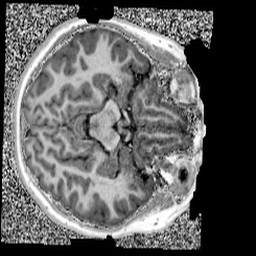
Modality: UNIT1
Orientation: axial
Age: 13
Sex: female
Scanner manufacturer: siemens
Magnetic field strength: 3 T
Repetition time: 4 s
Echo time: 0.00299 s